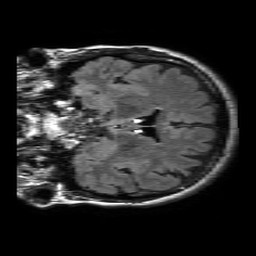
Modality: FLAIR
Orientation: coronal
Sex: female
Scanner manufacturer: philips
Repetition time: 11 s
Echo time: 0.125 s